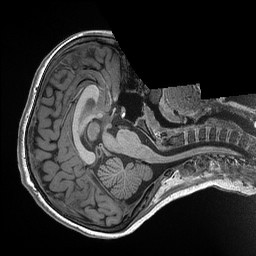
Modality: T1w
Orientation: axial
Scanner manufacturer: siemens
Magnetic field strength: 3 T
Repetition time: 2.3 s
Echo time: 0.00298 s